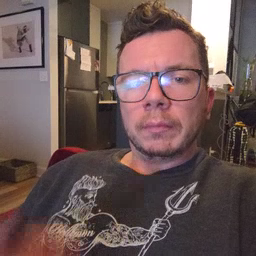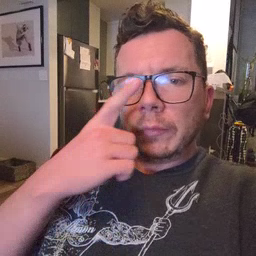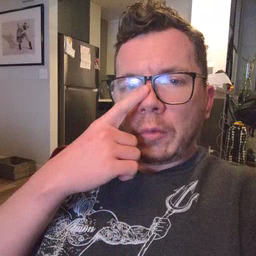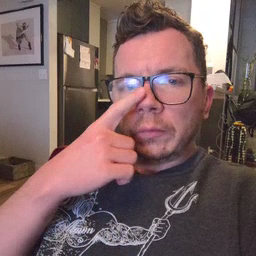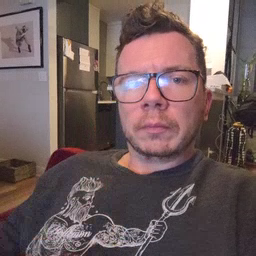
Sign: nose